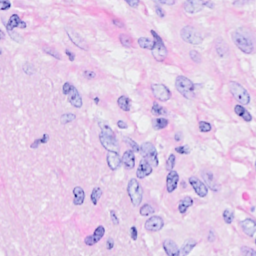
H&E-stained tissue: Breast